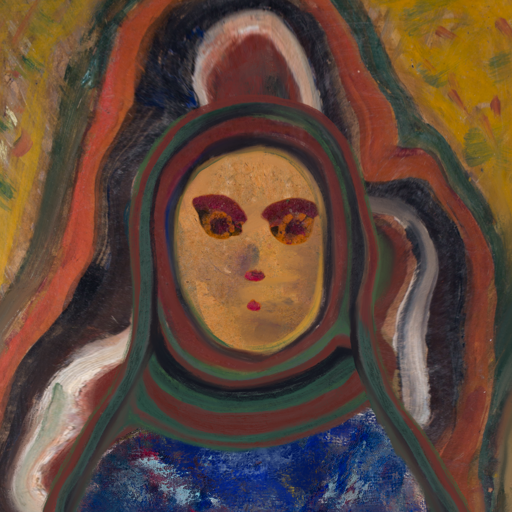
Background: AfterRaid, Head And Neck Front: In_The_Sun, Face Front: Doll, Bust: Irani, Hair Front: Blank, Head Accessory: After_Raid_Scarf, Second Necklace: Blank, Necklace: Blank, Baby: Blank